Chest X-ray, PA view. Patient: 63 years old, sex F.
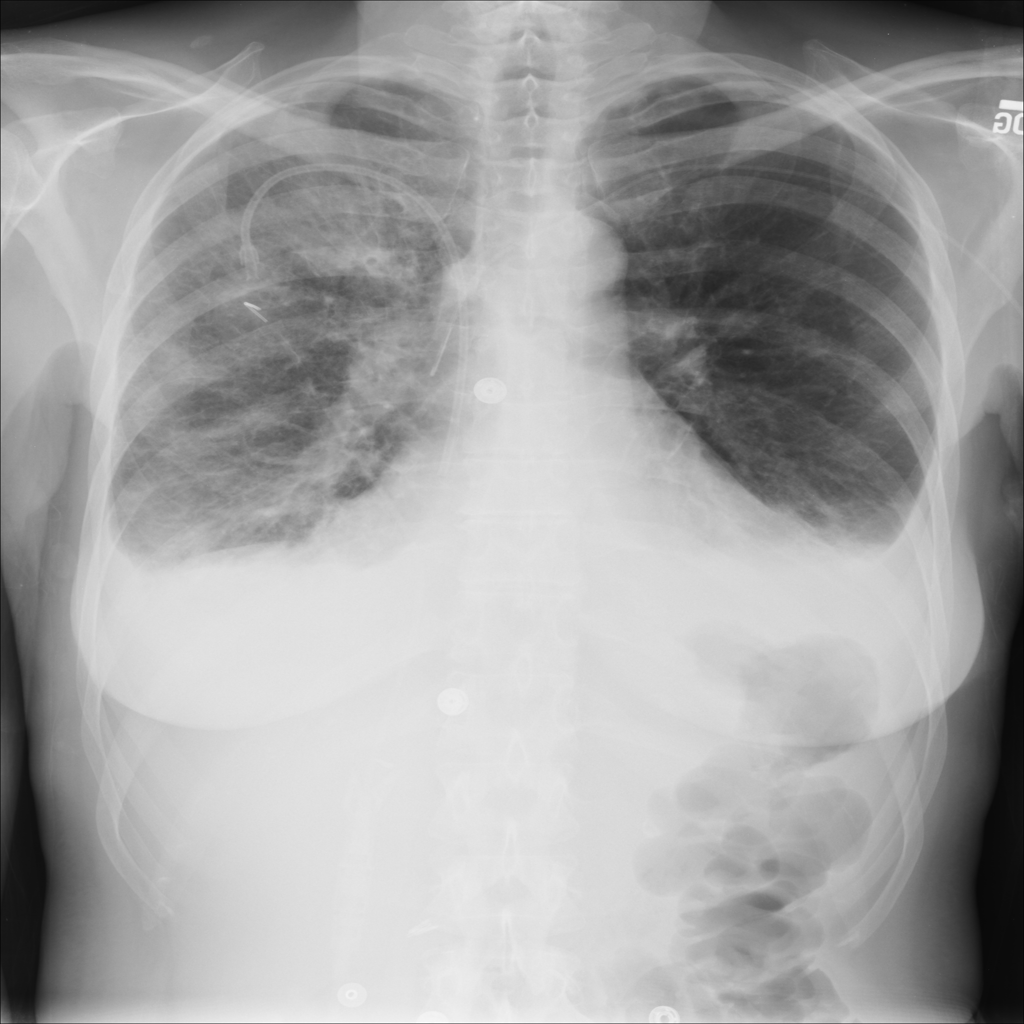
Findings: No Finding